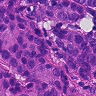
Metastatic tissue present: yes